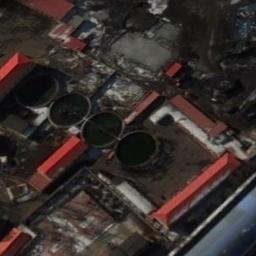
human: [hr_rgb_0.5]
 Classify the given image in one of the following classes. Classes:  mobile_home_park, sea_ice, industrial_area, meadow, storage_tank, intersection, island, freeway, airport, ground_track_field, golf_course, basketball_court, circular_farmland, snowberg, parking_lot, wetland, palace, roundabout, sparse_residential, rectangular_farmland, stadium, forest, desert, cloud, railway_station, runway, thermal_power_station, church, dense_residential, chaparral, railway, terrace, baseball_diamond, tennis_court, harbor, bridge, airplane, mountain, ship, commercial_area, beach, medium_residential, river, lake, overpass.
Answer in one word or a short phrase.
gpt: industrial_area